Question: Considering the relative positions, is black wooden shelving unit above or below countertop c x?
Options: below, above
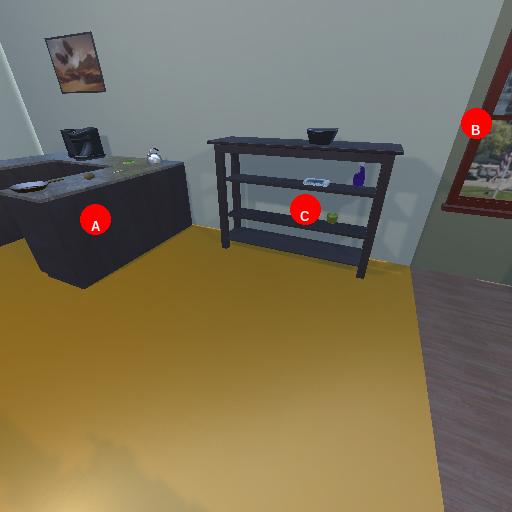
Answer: below